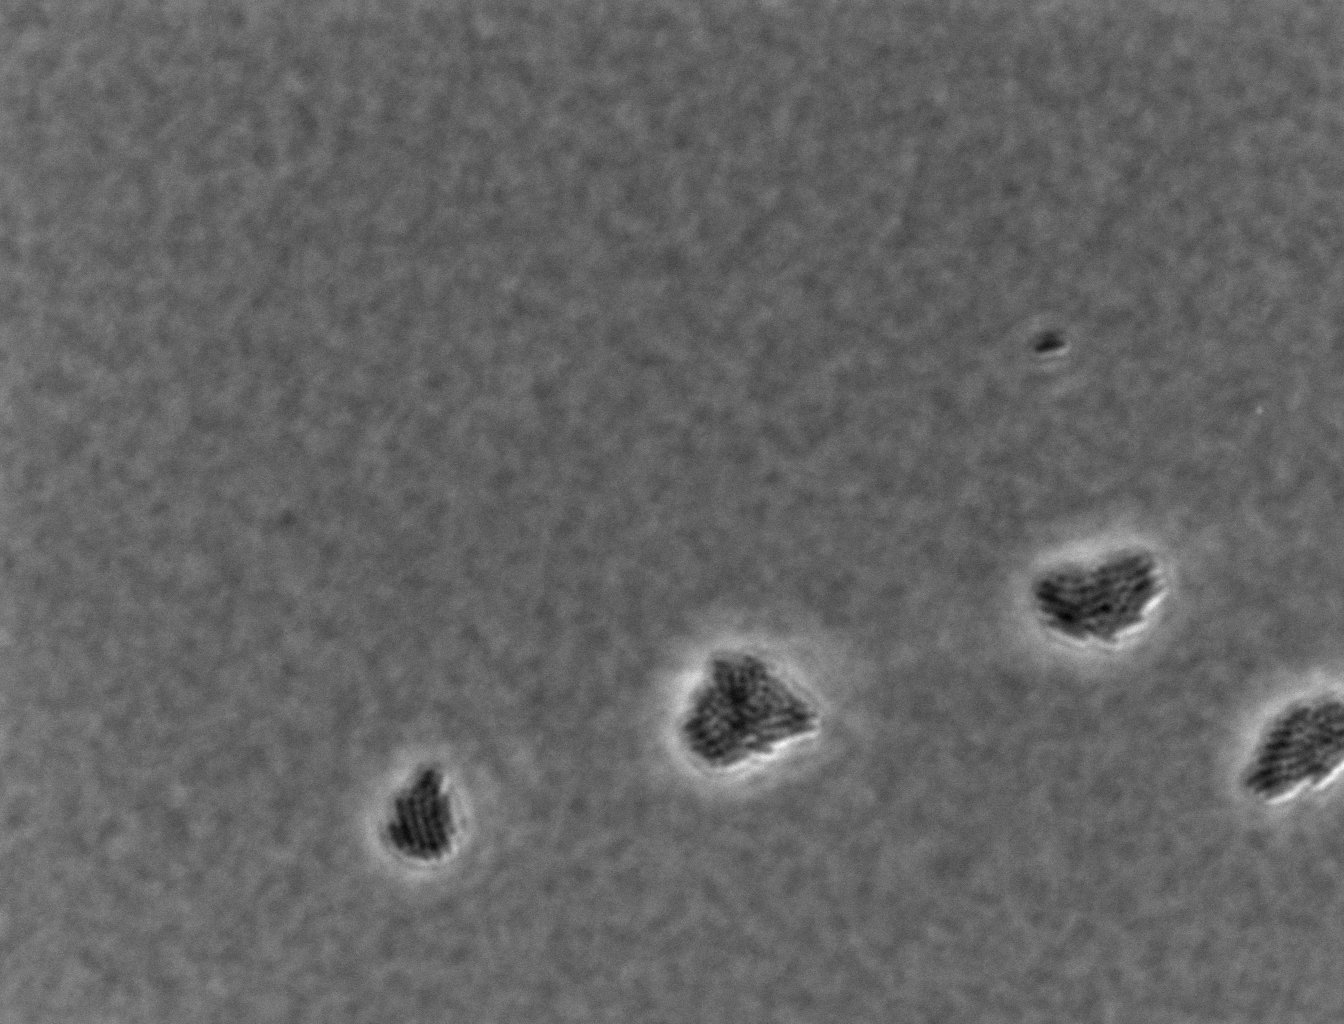
Defocused phase contrast microscopy, 60x objective, 3 h incubation